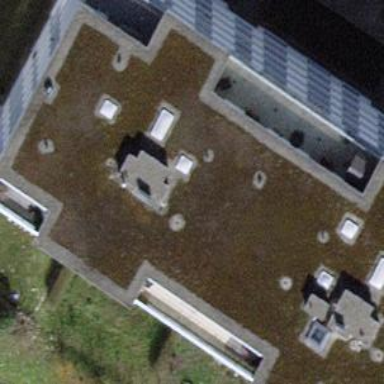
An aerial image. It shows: White apartment building with flat grey roof.